Interaction volume radius: 5 \u00c5
Interaction volume height: 25 \u00c5
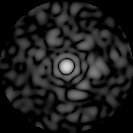
Disorder parameter: 0.8292